【题型】解答题　【知识点】平面几何　【难度】easy
已知：如图, 在 $\triangle ABC$ 中, $\angle BAC = 90^\circ$, $AG$ 是 $BC$ 边上的高。$H$ 为线段 $CG$ 上的点, 以 $AG$、$GH$ 为邻边作矩形 $AGHD$, 连结 $BD$ 交 $AG$ 于点 $E$, 联结 $AC$ 交 $DH$ 于点 $F$。

(1) 如果 $AB = AF$, 求证：四边形 $AGHD$ 为正方形；

(2) 联结 $EF$, 如果 $\angle DBC = \angle BAG$, 求证：四边形 $AEFD$ 为矩形。
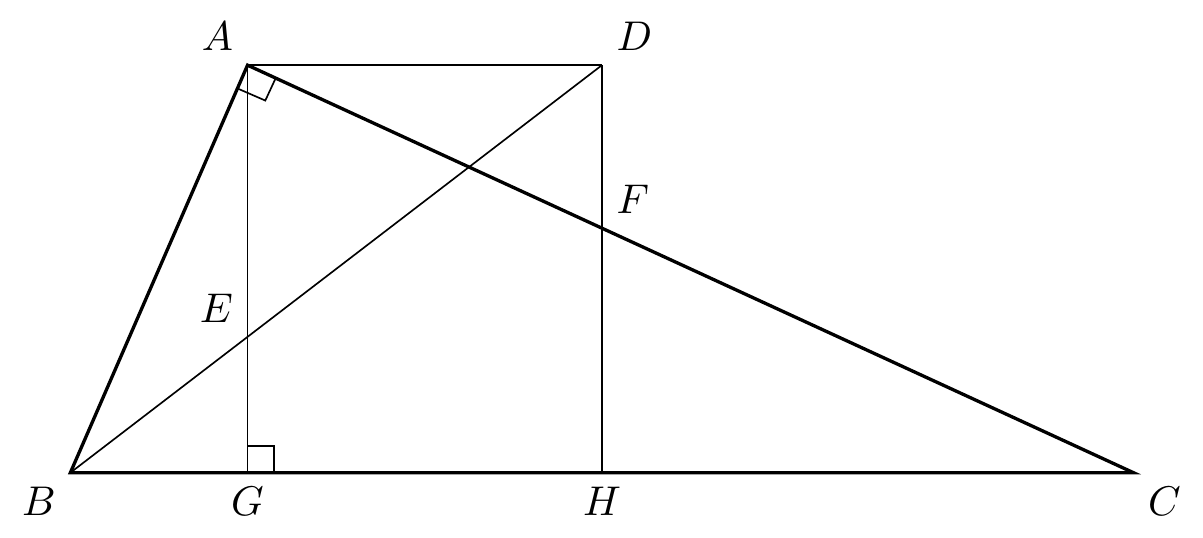
【解答】
解：(1)证明：$\because$ 四边形 $AGHD$ 是矩形,

$\therefore \angle ADF = 90^\circ$, $\angle GAD = 90^\circ$,

$\because AG$ 是 $BC$ 边上的高,

$\therefore \angle AGB = 90^\circ$,

$\therefore \angle AGB = \angle ADF$,

即 $\angle BAG + \angle GAC = \angle GAC + \angle FAD$,

$\therefore \angle BAG = \angle FAD$,

$\because \angle AGB = \angle ADF$, $AB = AF$,

$\therefore \triangle BAG \cong \triangle FAD$,

$\therefore AG = AD$,

$\because$ 四边形 $AGHD$ 是矩形,

$\therefore$ 四边形 $AGHD$ 是正方形；

(2)证明：$\because \angle BAC = \angle DAE = 90^\circ$,

$\therefore \angle BAG = \angle DAF$,

$\because \angle BAG = \angle DBC$,

$\therefore \angle DAF = \angle DBC$,

$\because AD // GH$,

$\therefore \angle ADE = \angle DBC$,

$\therefore \angle ADE = \angle DAF$,

$\because AD = AD$, $\angle DAF = \angle ADE$,

$\therefore \triangle ADF \cong \triangle DAE (ASA)$,

$\therefore AE = DF$,

$\because AE \parallel DF$,

$\therefore$ 四边形 $AEFD$ 是平行四边形,

$\because \angle ADF = 90^\circ$,

$\therefore$ 四边形 $AEFD$ 是矩形。